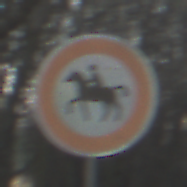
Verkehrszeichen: VerbotReiter
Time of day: SunriseSunset
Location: Outdoor (Nature)
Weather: Clear
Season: Winter
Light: Natural